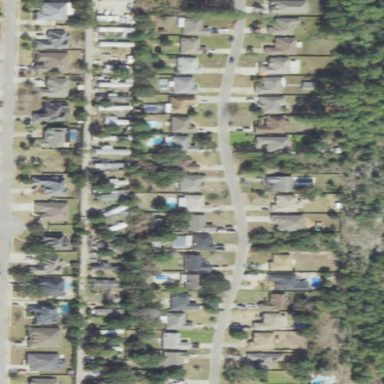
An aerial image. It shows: This residential area consists of single-family homes.